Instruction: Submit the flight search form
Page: home
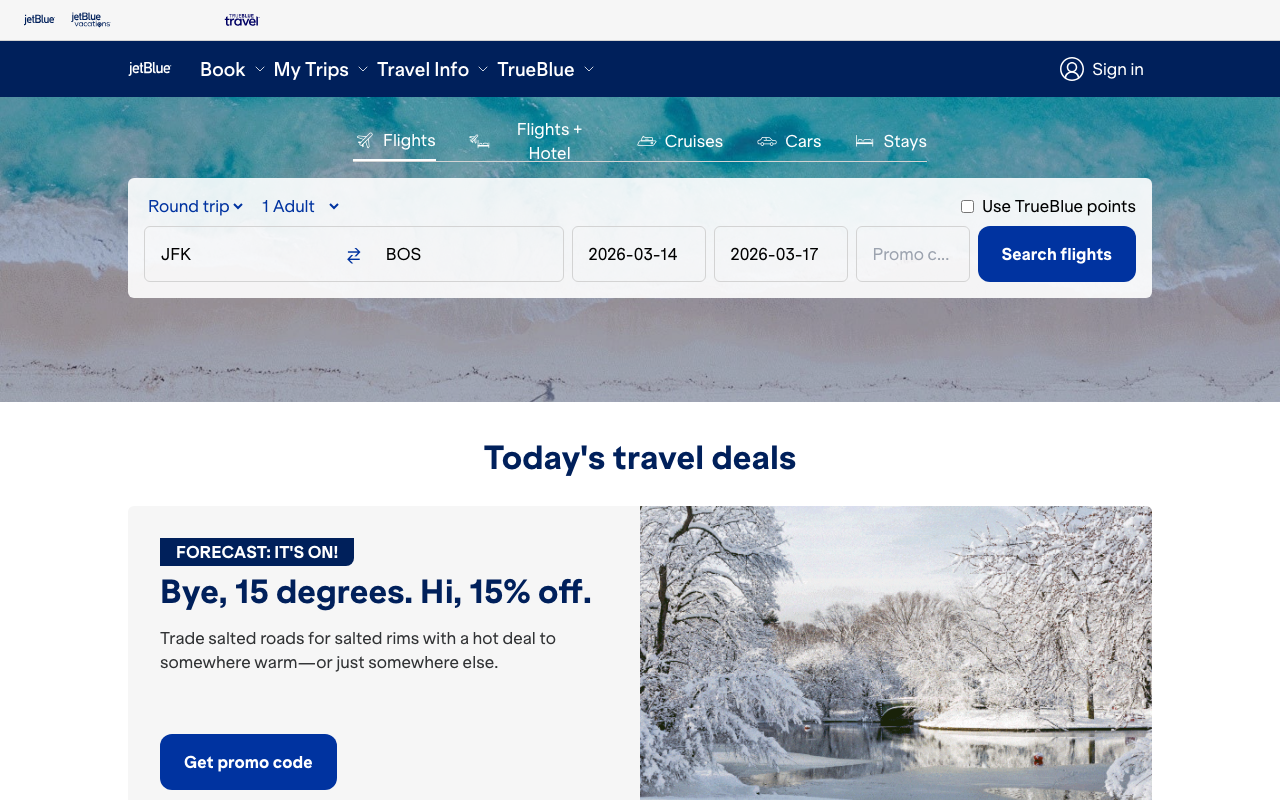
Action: click